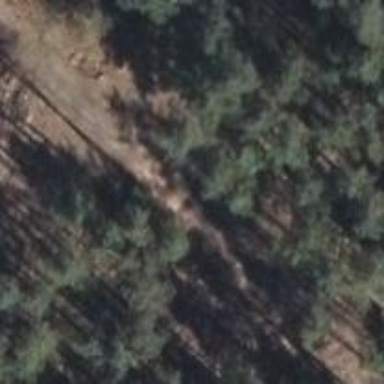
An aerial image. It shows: Dirt track road with grade 3 tracktype.